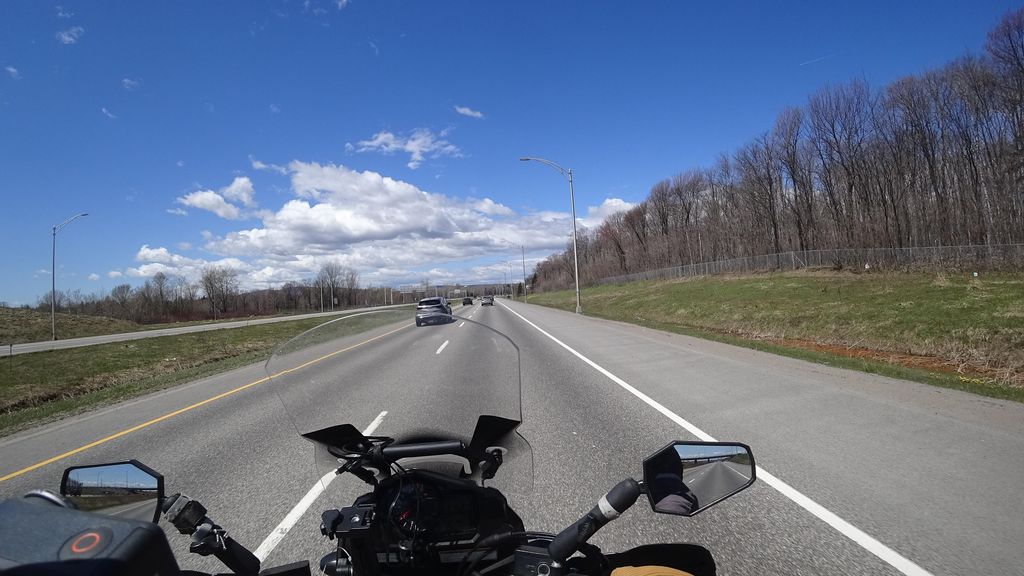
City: quebec_city